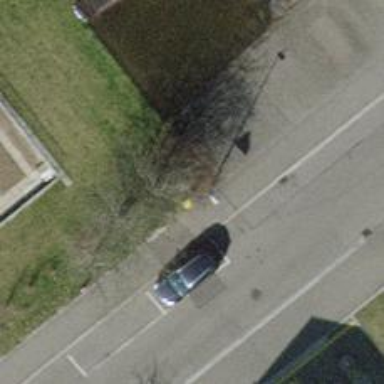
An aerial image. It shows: Post box.